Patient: sex M, age 44
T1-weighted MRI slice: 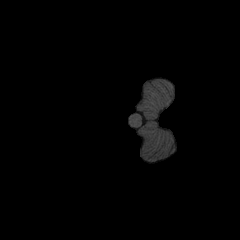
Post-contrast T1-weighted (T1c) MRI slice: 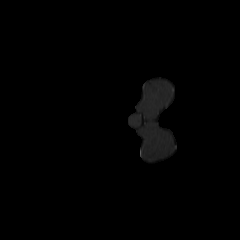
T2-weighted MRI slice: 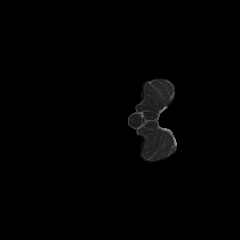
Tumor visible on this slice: no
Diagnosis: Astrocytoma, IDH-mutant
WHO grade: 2